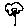
Label: flower